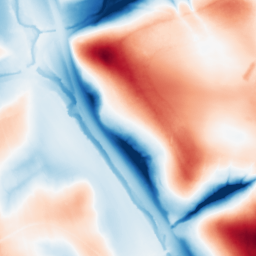
Category: trend_removal
Decomposition family: local_polynomial
Decomposition parameters: window_size: 101
degree: 1
Upsampling method: bilinear
Upsampling parameters: scale: 2
Upsampling scale: 2